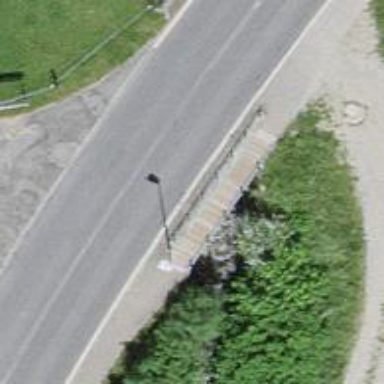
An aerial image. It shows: Unclassified road with asphalt surface and lane markings.